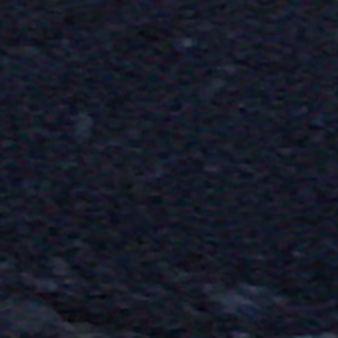
Label: other